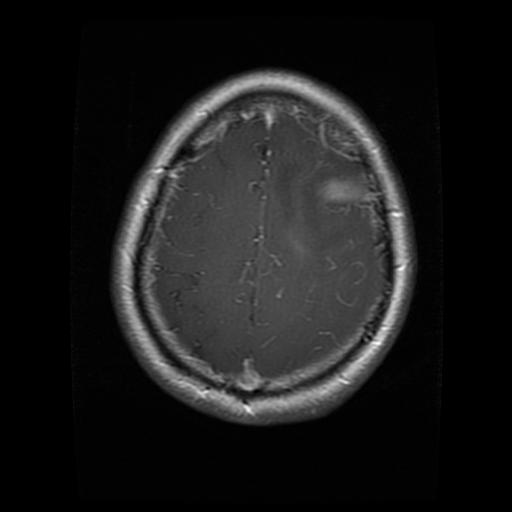
Label: glioma